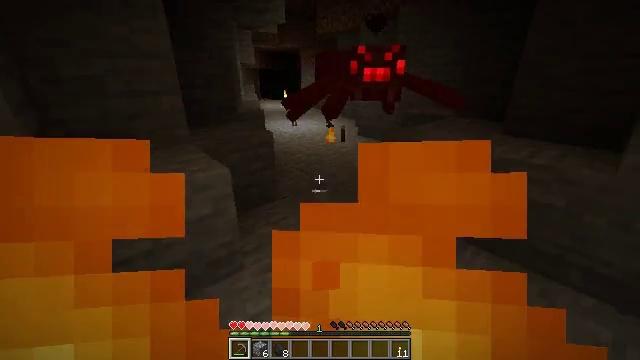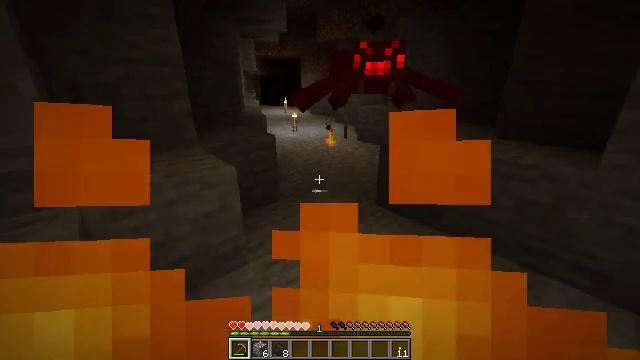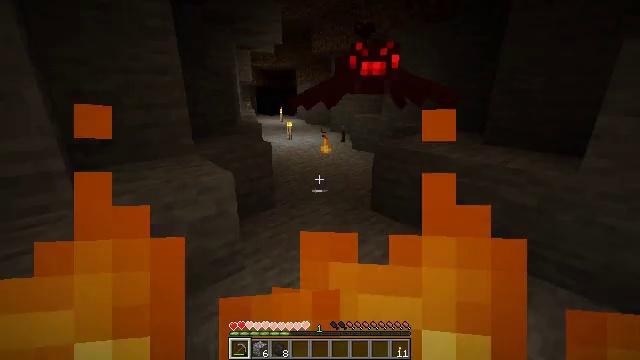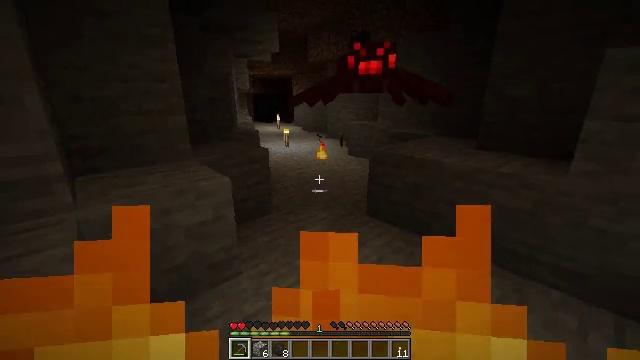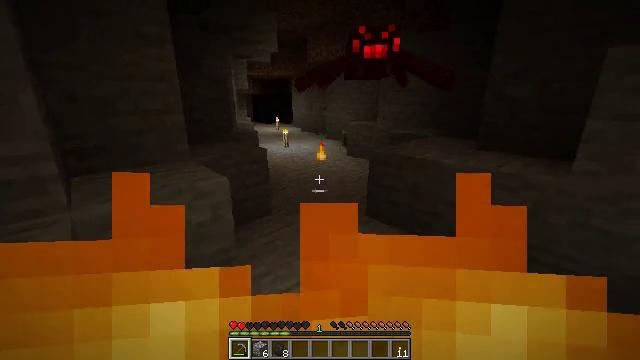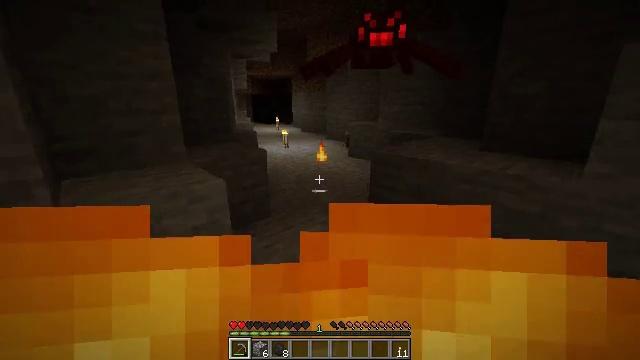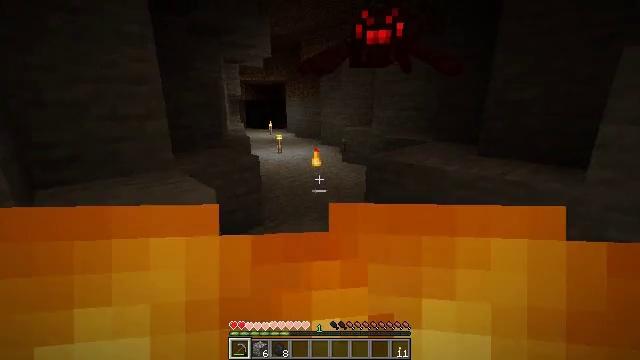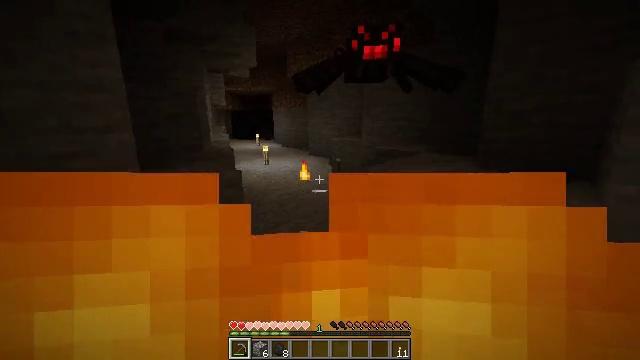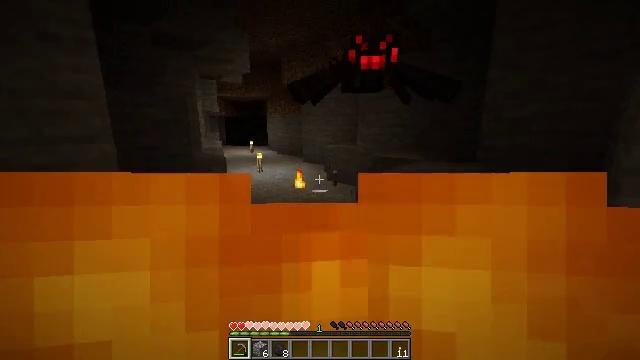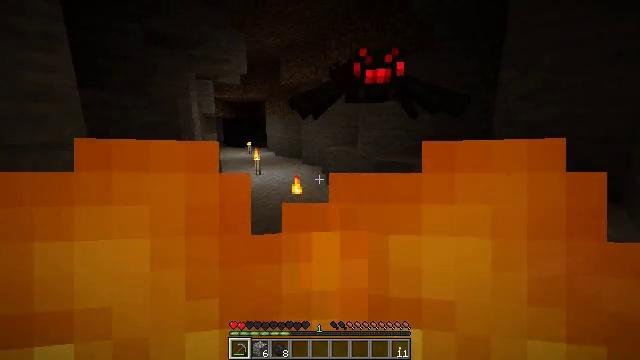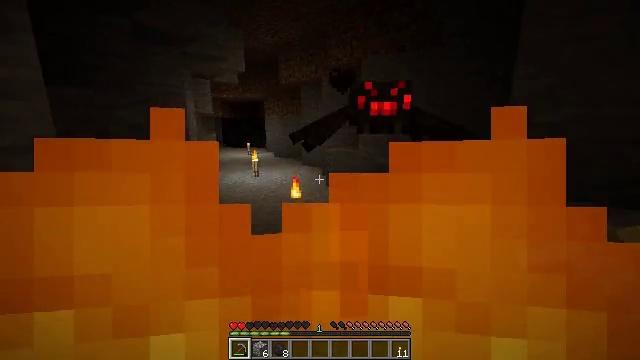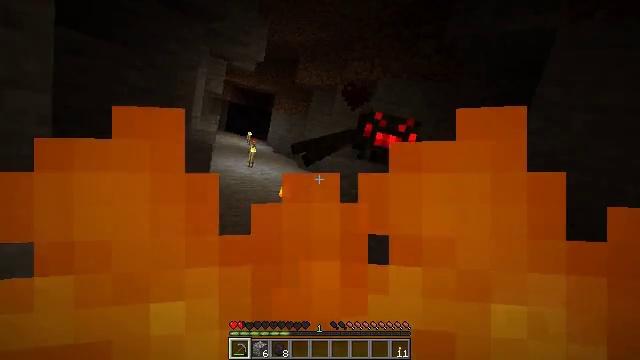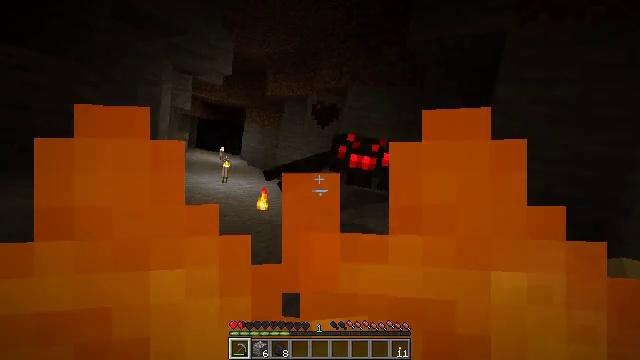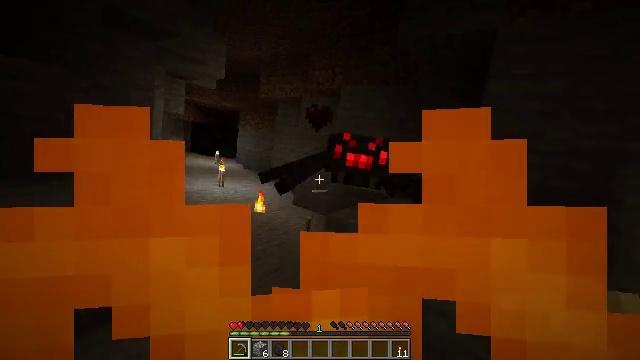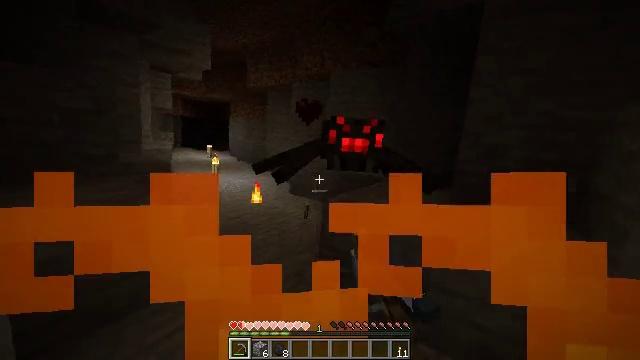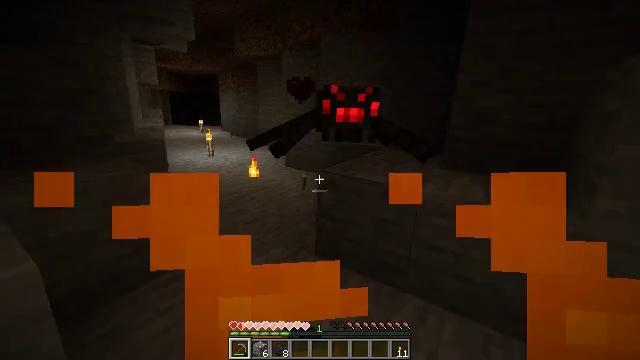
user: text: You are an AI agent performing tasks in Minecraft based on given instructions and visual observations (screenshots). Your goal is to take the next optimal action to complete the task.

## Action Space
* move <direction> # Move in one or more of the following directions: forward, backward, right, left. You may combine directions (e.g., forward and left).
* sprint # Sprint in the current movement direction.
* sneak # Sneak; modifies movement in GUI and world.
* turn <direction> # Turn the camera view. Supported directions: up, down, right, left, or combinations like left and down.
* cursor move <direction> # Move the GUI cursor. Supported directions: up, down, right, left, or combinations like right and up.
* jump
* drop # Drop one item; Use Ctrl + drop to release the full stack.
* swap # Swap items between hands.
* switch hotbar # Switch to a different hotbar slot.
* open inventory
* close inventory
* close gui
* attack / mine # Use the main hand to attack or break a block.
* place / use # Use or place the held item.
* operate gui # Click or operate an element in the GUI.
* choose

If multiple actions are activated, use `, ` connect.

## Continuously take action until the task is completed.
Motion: motion action
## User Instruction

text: Fight a spider.
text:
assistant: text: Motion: turn up
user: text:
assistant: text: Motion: turn right and up
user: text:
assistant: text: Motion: turn up
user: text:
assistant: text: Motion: move forward
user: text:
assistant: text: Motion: move forward
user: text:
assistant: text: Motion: move forward, turn right and up
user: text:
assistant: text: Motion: move forward, turn right and up
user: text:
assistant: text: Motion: move forward, turn right and up
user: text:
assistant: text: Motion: move forward
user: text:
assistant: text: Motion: no_op
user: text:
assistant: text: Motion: turn right and up
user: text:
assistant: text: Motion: turn right and up
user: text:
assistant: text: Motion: attack / mine
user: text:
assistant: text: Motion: move back, turn right and down, attack / mine
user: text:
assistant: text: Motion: move back, turn right and down, attack / mine
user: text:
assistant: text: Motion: move back, turn down, attack / mine
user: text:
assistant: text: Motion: move back, turn right
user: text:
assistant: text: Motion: no_op